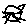
Label: cat